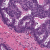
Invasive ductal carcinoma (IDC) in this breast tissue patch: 0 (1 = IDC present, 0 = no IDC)